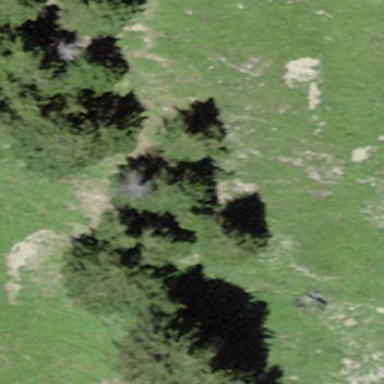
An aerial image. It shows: Forest area.